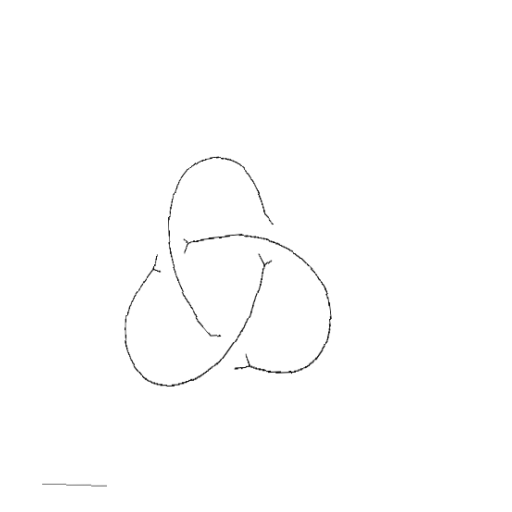
Crossing number: 3